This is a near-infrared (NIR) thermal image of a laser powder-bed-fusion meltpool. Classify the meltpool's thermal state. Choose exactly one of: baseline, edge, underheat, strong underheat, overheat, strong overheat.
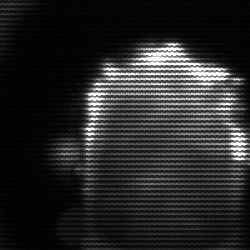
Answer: baseline